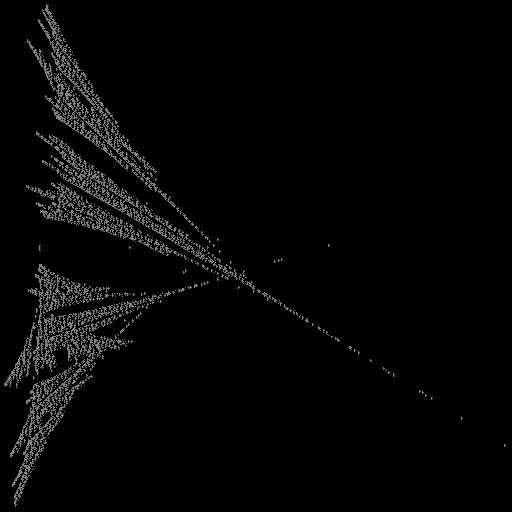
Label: ginkgo